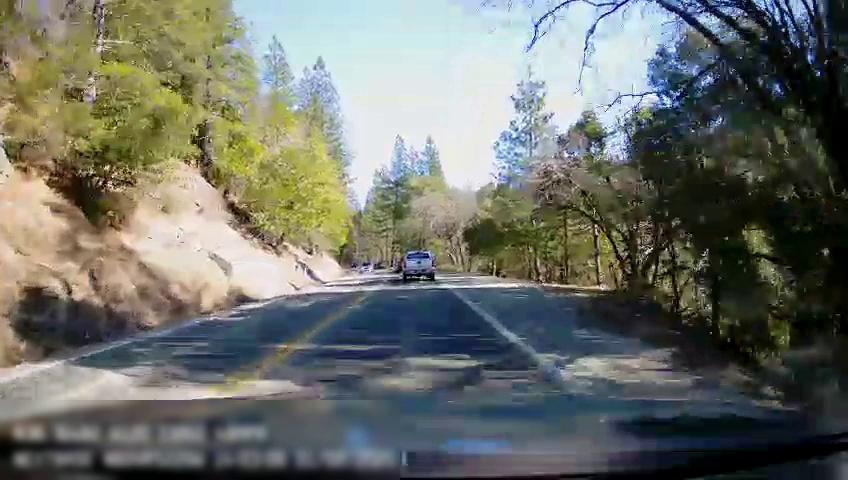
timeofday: Day
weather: Sunny
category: Drivable Space
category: Vehicles | Car
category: Vehicles | Car
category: Vehicles | Car
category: Vehicles | Truck
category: Lanes | Opposite Lane
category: Lanes | Opposite Lane
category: Lanes | Current Lane
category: Lanes | Current Lane